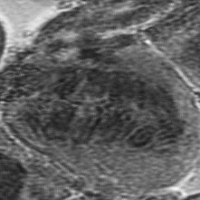
Label: anaphase